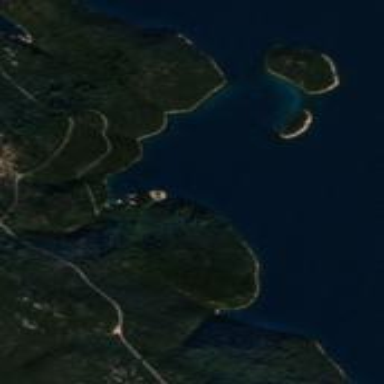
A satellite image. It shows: Beautiful bay with natural surroundings.